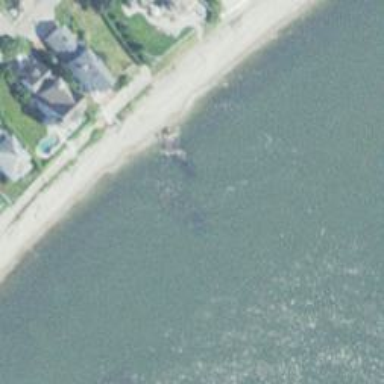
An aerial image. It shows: Breakwater structure.